Question: I'm trying to use the jquery modal dialog to show a partial view async when clicking on something. Pretty simple, and there are loads of questions on this, but I can't seem to get it work. I have had the modal displaying, but not in the center. And I've read it's because I'm populating the div the dialog is displayed, therefore the position is relative to the empty div, not the populated one - and I've proved this to be the case by showing some static content, and it centers fine.
So now, I'm trying to get the partial view first, then show the dialog in the load() callback, but it's not working. I get an error on the 'dialog('open')' line, because the dialog method is undefined. Here's my code:
(P.S. I'm new to javascript/jQuery, so sorry if it's pretty obvious)
'''
<script type="text/javascript">
$(function () {
$('#my-dialog').dialog({
autoOpen: false,
width: 400,
resizable: false,
modal: true
});
});
$(document).ready(function() {
$('#show-modal').click(function() {
$('#my-dialog').load("@Url.Action("MyActionOnController")", function() {
$('#my-dialog').dialog('open');
});
return false;
});
});
</script>
<div id="my-dialog"></div>
<a href="#" id="show-modal">Click Me </a>
'''
Help appreciated!
I've changed the code to match Darin's and uploaded an image showing what the problem appears to be?

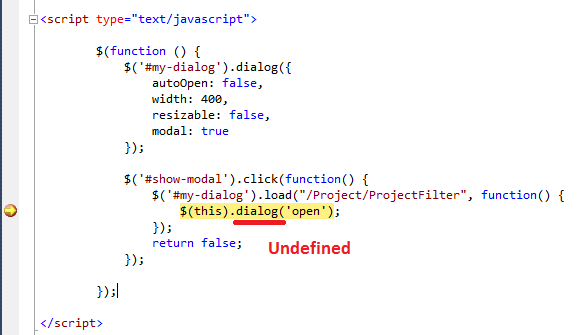
Answer: OK, I found the problem:
The partial view I was returning for my modal dialog was created using the MVC scaffolding for an edit view, which by default includes some jQuery scripts which were already included in the layout page, which must have been causing the problem.
All working nicely now!